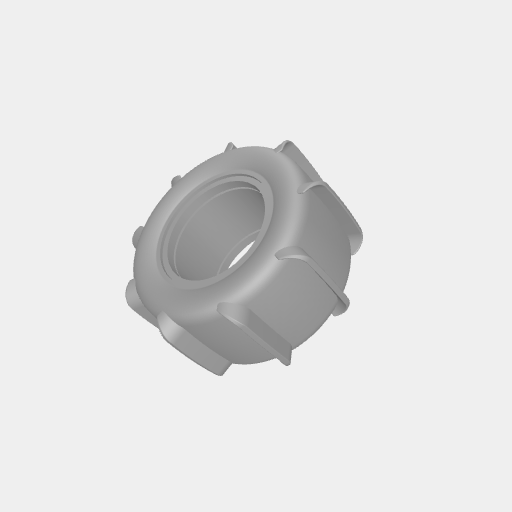
Part: PaddleTire